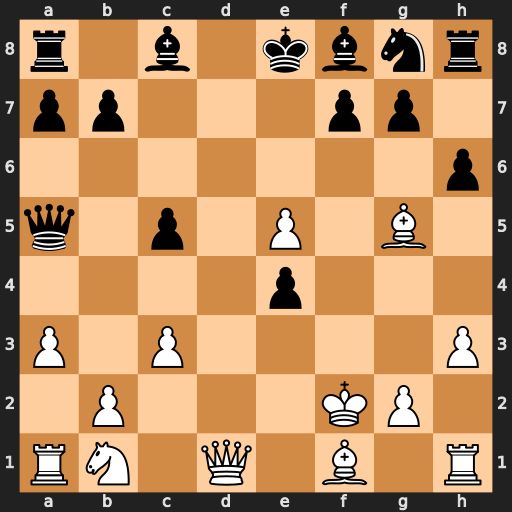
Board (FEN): r1b1kbnr/pp3pp1/7p/q1p1P1B1/4p3/P1P4P/1P3KP1/RN1Q1B1R
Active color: w
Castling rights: kq
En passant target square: -
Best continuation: Bb5+ Bd7 Bxd7#